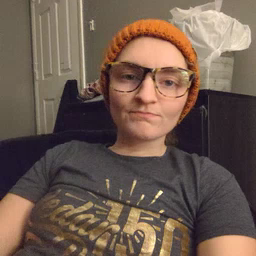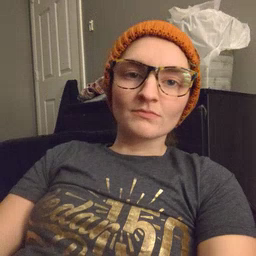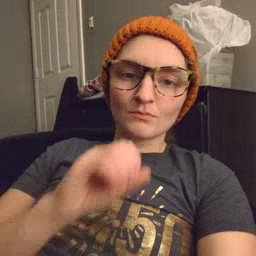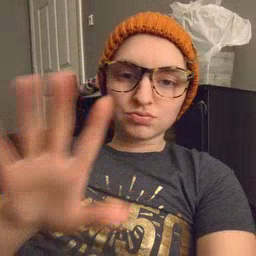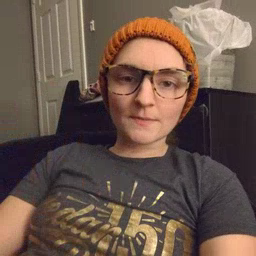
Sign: blow